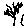
Label: tree